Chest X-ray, PA view. Patient: 34 years old, sex M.
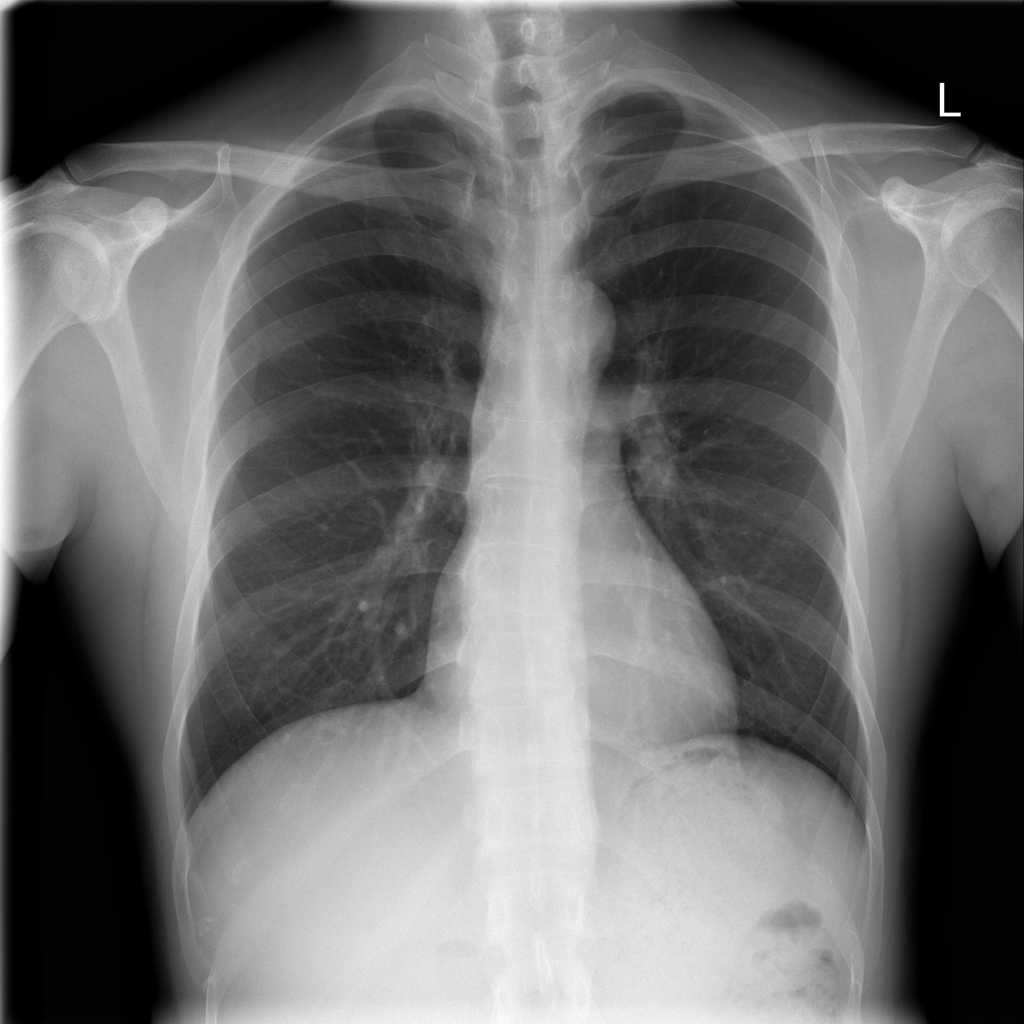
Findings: No Finding